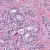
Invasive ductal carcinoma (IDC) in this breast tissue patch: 1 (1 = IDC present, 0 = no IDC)